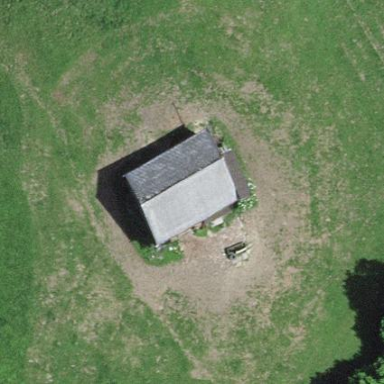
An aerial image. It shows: Gabled roof on farm auxiliary building.